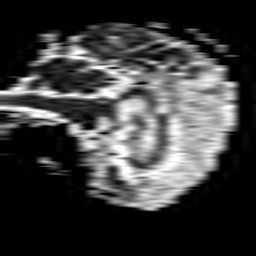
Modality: ADC
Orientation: sagittal
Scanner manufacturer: philips
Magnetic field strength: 1.5 T
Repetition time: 3.403 s
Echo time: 0.06922 s